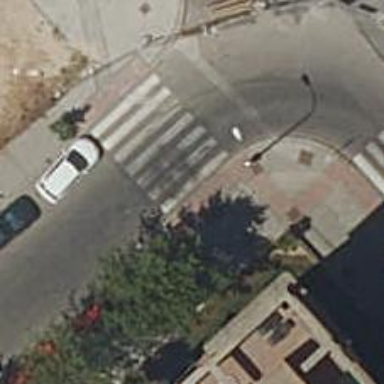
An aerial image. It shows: Marked crossing on the road.